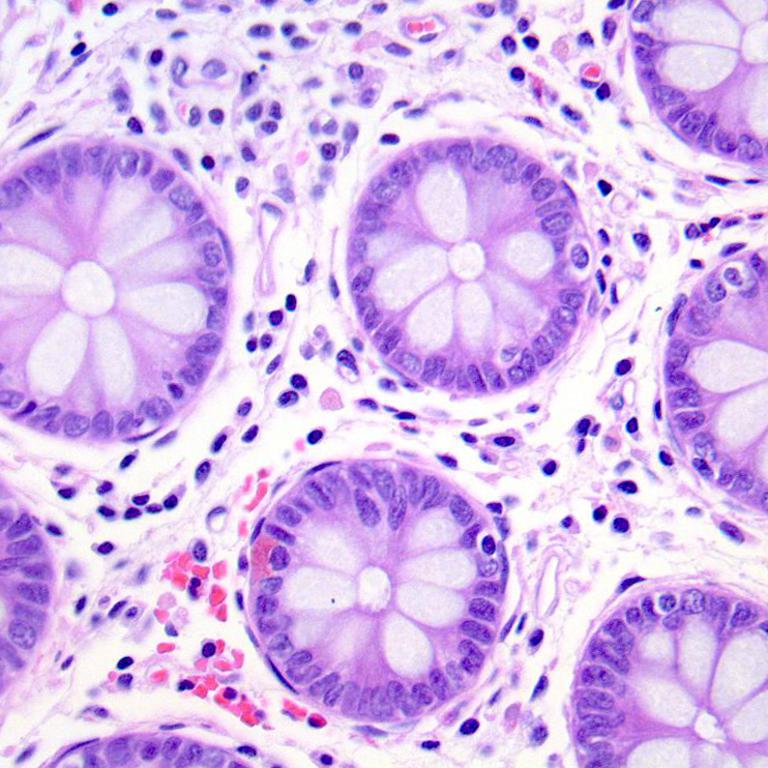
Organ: colon
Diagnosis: benign